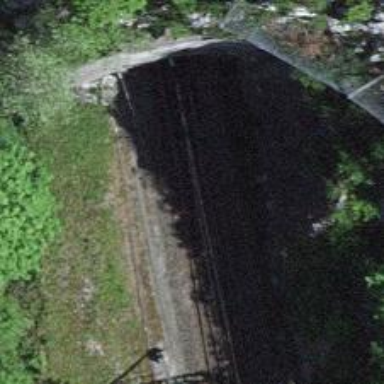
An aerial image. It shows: Railway switch.